【题型】填空题　【知识点】立体几何　【难度】medium
已知正方体 $ABCD-A'B'C'D'$ 的棱长为 3, 点 $P, Q, R$ 分别在棱 $AA', BC, D'C'$, $AP = CQ = D'R = 1$, 则过 $P, Q, R$ 三点的平面截正方体所得多边形的面积为\underline{\quad $\frac{13\sqrt{3}}{2}$ \quad}.
【解答】
【答案】 $\frac{13\sqrt{3}}{2}$

【解析】 如图所示:

分别在棱 $AB, CC', D'A'$ 上取点 $E, F, G$, 且 $AE = CF = D'G = 1$,

易得 $ER \parallel BC'$, $QF \parallel BC'$,

故 $ER \parallel QF$,

同理可得 $ER \parallel PG$,

故 $QF \parallel PG$,

同理可求得 $PE \parallel RF$, $GR \parallel EQ$,

故过 $P, Q, R$ 三点的平面截正方体所得的多边形为六边形 $PEQFRG$, 其面积等于两个等腰梯形 $PERG$ 与 $EQFR$ 的面积之和,

由条件可得 $PE = QF = RG = \sqrt{2}$, $EQ = FR = PG = 2\sqrt{2}$, $ER = 3\sqrt{2}$,

从而可得梯形 $PERG$ 的高为 $\frac{\sqrt{6}}{2}$,

梯形 $EQFR$ 的高为 $\sqrt{6}$,

故梯形 $PERG$ 的面积为 $\frac{1}{2} \times (2\sqrt{2} + 3\sqrt{2}) \times \frac{\sqrt{6}}{2} = \frac{5\sqrt{3}}{2}$,

梯形 $EQFR$ 的面积为 $\frac{1}{2} \times (\sqrt{2} + 3\sqrt{2}) \times \sqrt{6} = 4\sqrt{3}$,

六边形 $PEQFRG$ 的面积为 $\frac{5\sqrt{3}}{2} + 4\sqrt{3} = \frac{13\sqrt{3}}{2}$.
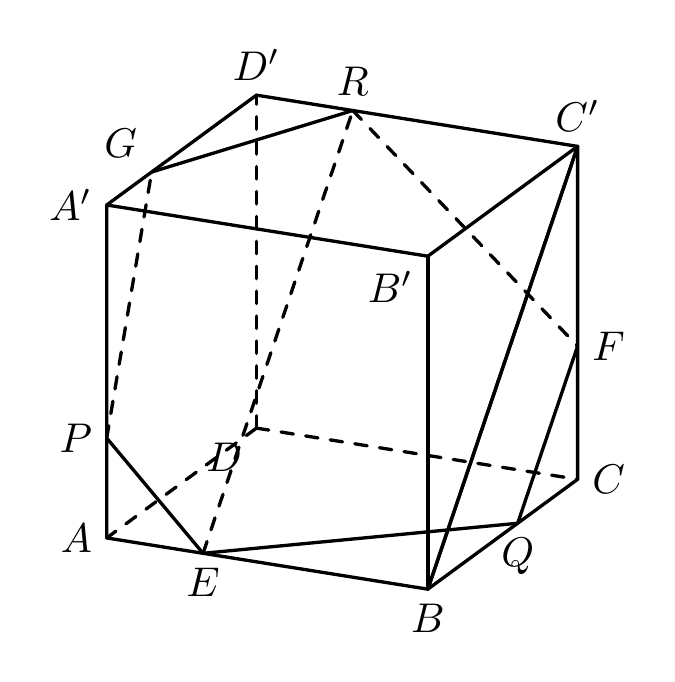